Aerial crown-view tile of a tropical tree (Barro Colorado Island, Panama), acquired 20250915:
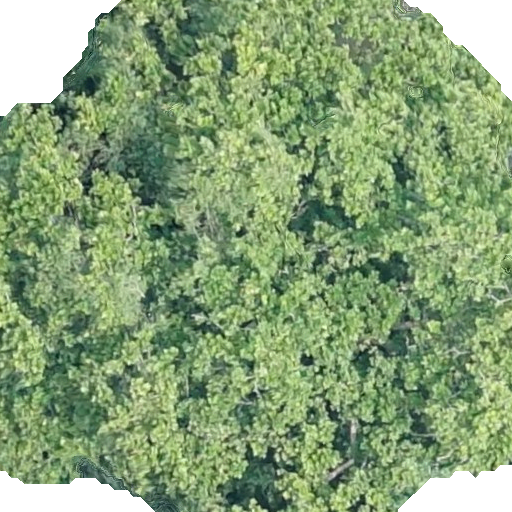
Species: Anacardium excelsum
GBIF accepted scientific name: Anacardium excelsum
Crown area: 461.452 m²